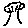
Label: tree